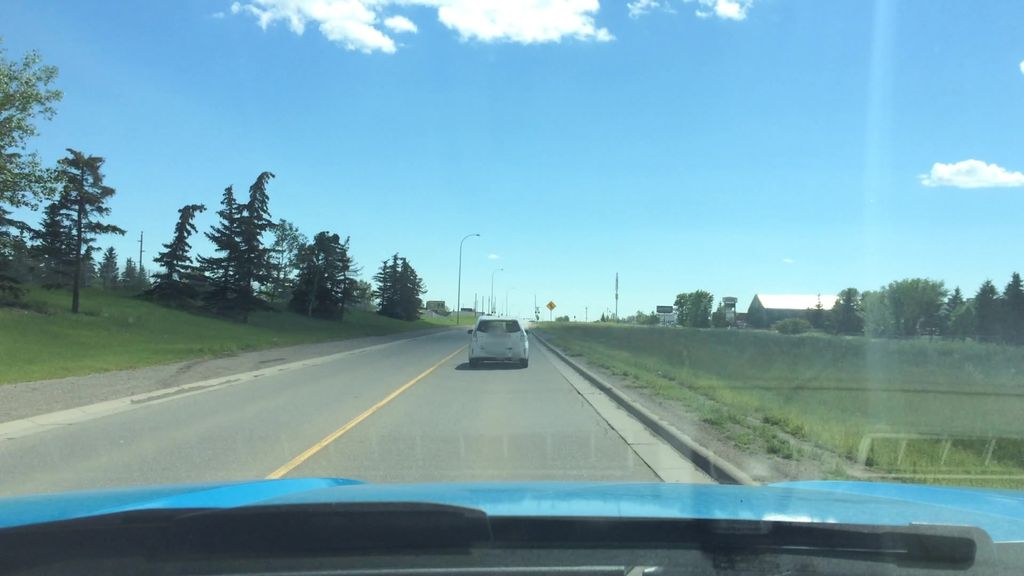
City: calgary